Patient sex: F
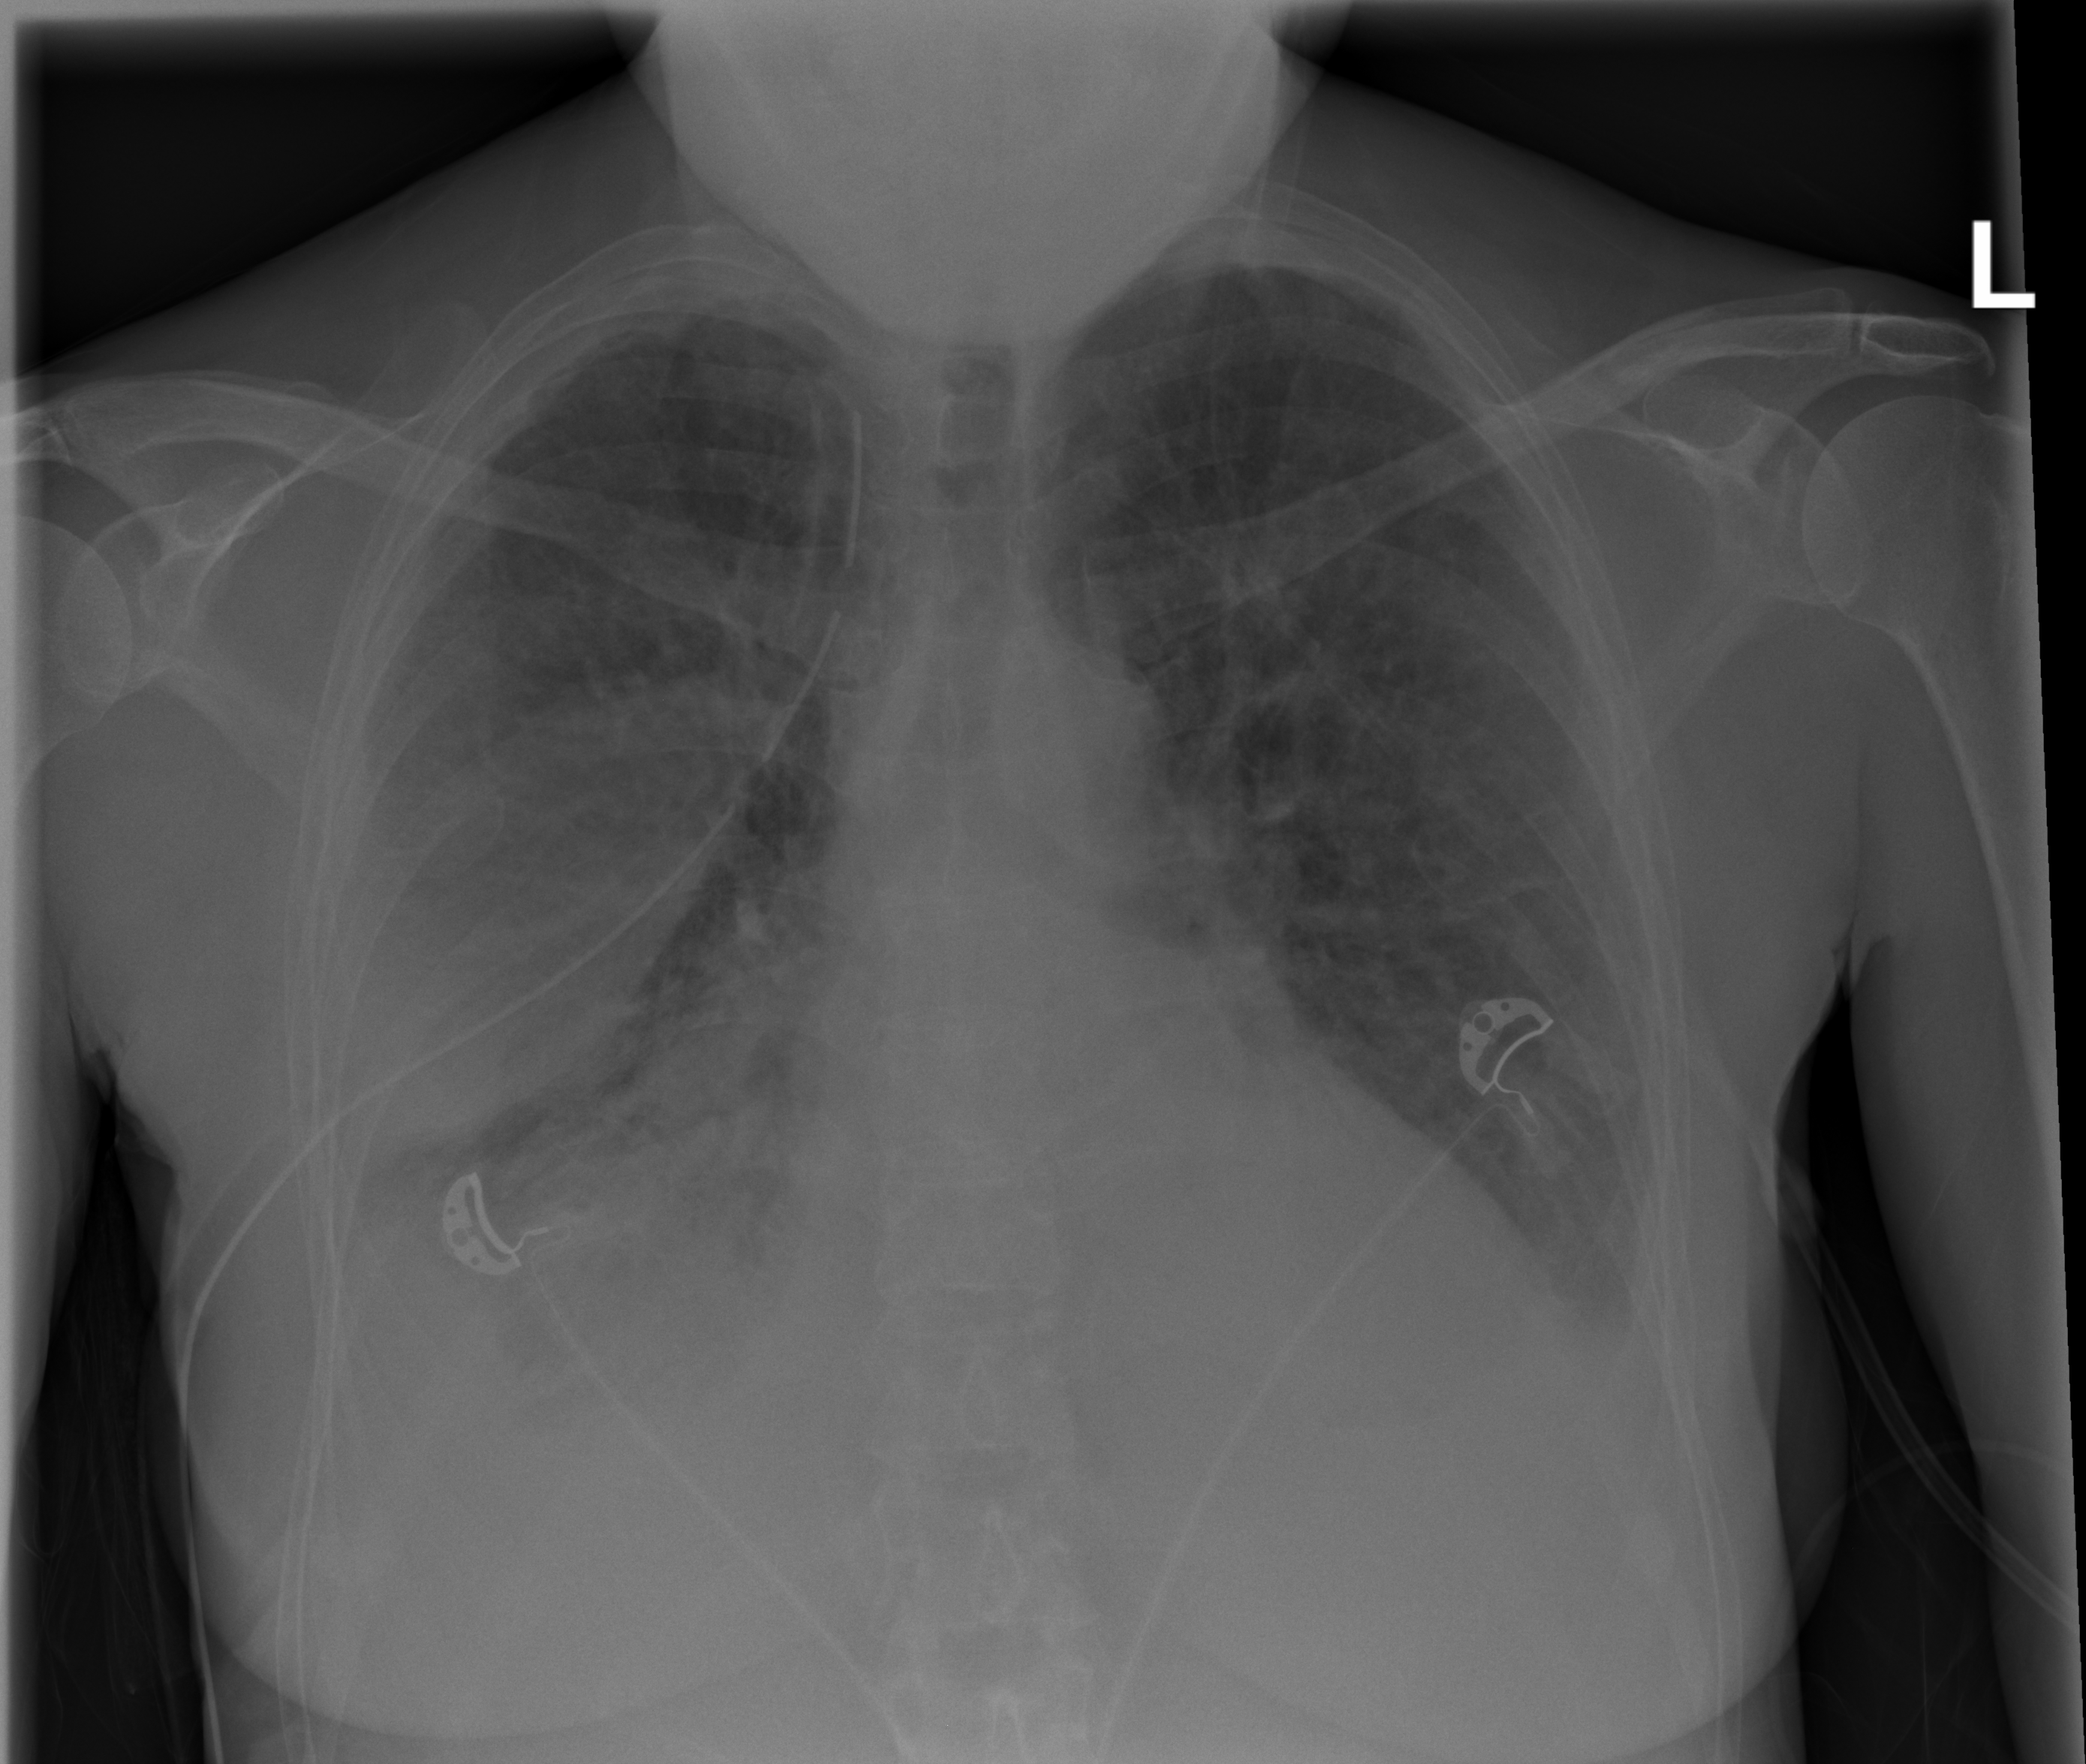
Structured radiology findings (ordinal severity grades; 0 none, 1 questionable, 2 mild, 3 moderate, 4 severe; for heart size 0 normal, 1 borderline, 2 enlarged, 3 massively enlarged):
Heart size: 2
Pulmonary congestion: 2
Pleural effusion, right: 3
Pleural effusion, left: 2
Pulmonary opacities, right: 2
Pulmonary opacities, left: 2
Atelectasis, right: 3
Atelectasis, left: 2